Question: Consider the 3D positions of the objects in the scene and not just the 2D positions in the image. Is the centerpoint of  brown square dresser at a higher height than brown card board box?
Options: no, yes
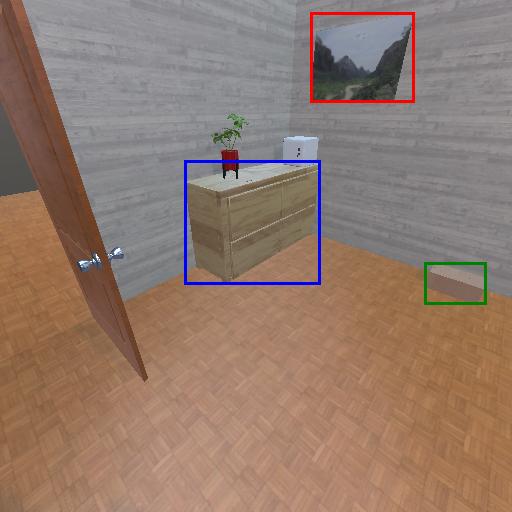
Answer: no